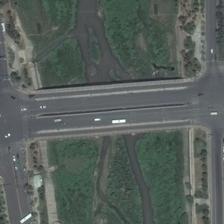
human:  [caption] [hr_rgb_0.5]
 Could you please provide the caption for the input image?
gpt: many cars are running on the bridge and roads .

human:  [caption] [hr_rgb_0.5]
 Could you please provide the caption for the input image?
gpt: many cars are on the two crossroads on the two ends of a bridge on a river .

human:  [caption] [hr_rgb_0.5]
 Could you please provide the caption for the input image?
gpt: the intertwined roads form a complex transport network .

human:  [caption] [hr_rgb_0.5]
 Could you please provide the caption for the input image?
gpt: a bridge is on a river with many green plants on two sides .

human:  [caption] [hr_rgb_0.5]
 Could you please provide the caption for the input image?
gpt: many cars are on the two crossroads on the two ends of a bridge on a river .